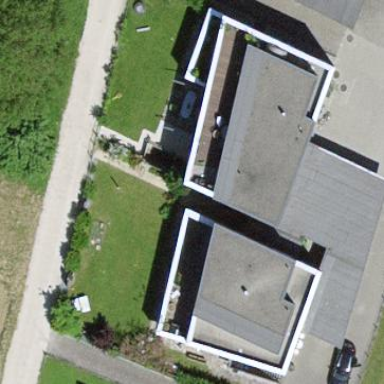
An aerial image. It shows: Detached building.